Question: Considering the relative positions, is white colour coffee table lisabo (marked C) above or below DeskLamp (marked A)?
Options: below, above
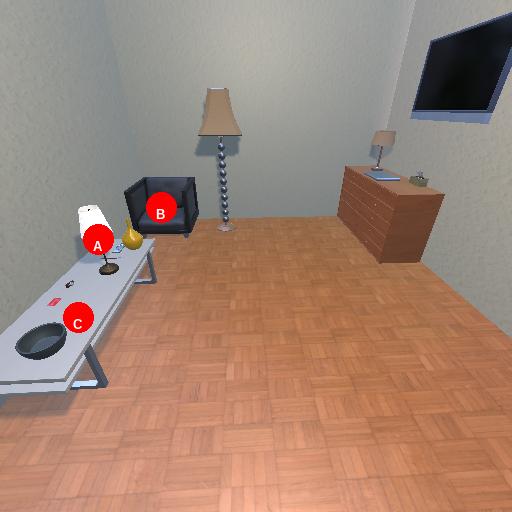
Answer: below